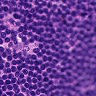
Metastatic tissue present: no